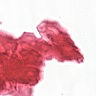
Metastatic tissue present: no